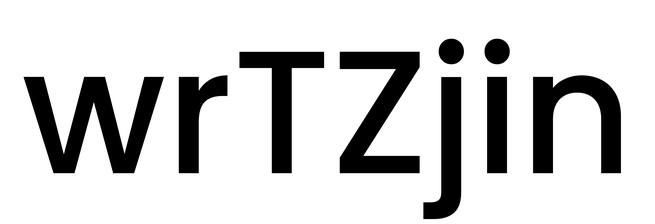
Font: Poppins-Medium